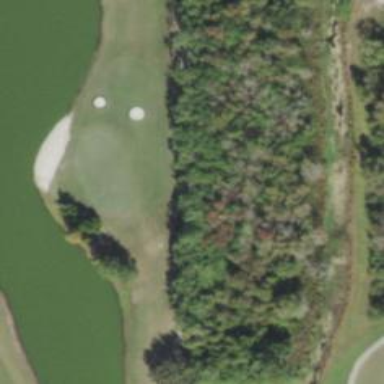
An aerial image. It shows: Path for golf carts.